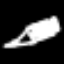
Label: pants